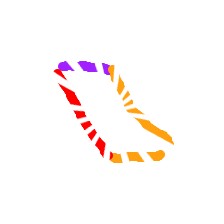
Shape: parallelogram